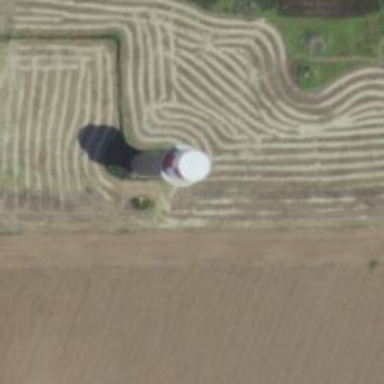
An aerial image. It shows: Water tower that is man-made.